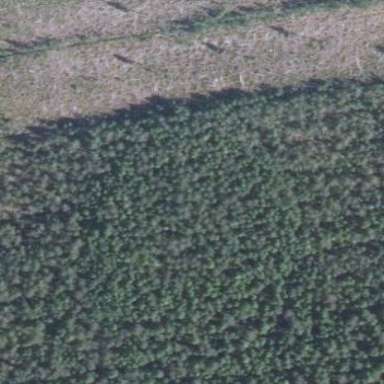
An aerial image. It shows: Woodland with needle-leaved trees.